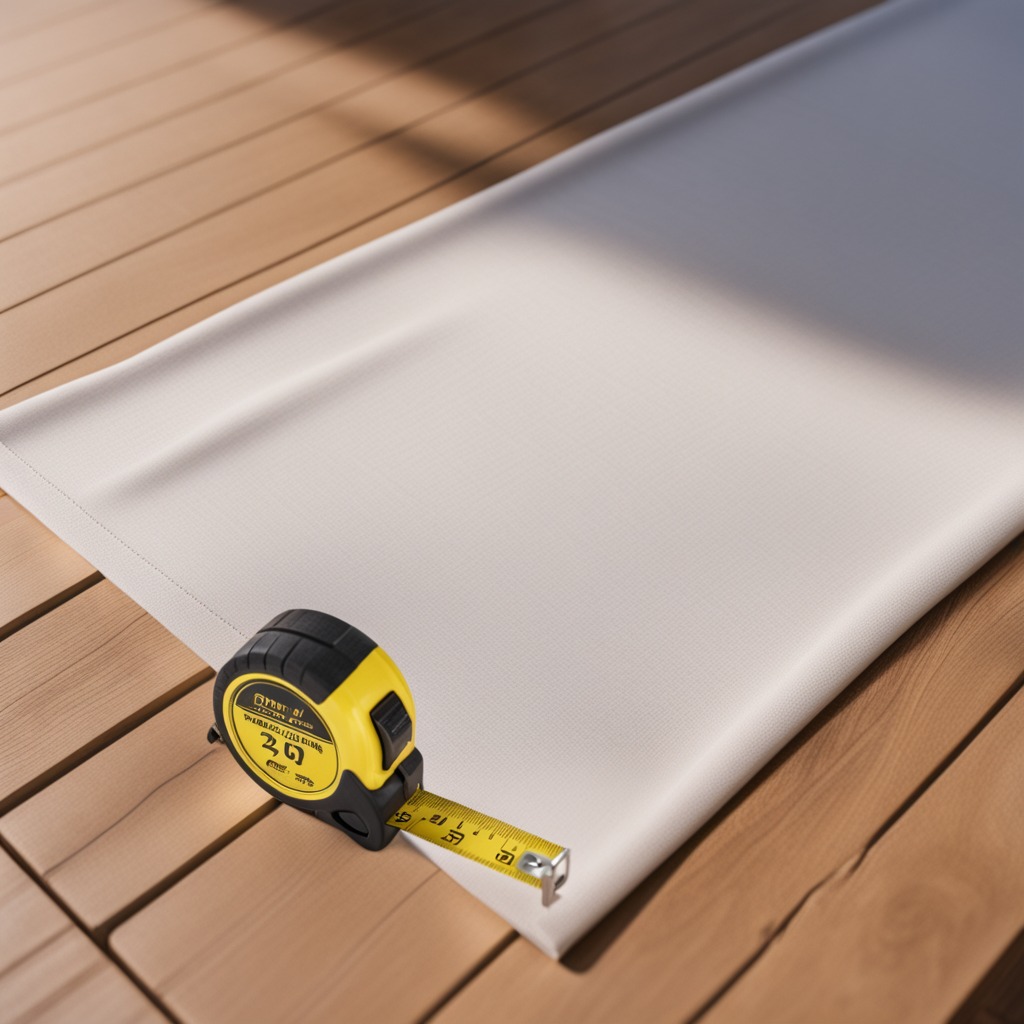
A measuring tape is lying on the wooden table.